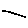
Label: line